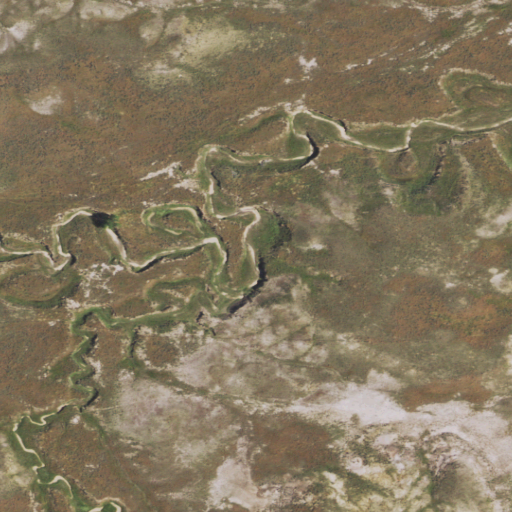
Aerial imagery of valley in Wyoming named Windy Draw containing grassland and shrub